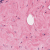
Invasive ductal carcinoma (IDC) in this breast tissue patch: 0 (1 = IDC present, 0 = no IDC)